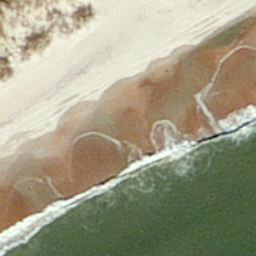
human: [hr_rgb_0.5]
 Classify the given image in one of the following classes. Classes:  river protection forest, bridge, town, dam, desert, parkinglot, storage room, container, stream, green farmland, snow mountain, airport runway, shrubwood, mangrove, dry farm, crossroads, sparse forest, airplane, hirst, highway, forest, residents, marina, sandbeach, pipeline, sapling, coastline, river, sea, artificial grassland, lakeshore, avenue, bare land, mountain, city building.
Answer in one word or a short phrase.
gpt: coastline